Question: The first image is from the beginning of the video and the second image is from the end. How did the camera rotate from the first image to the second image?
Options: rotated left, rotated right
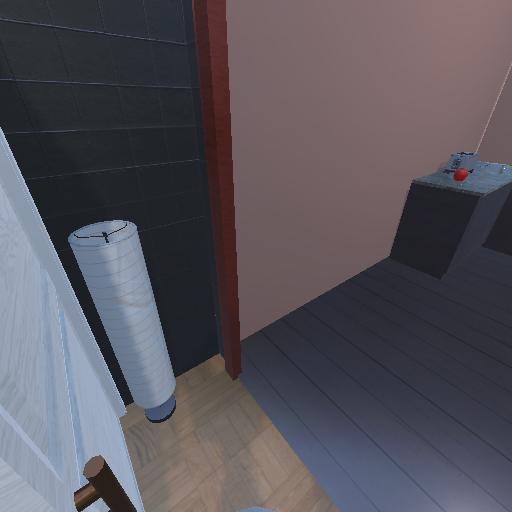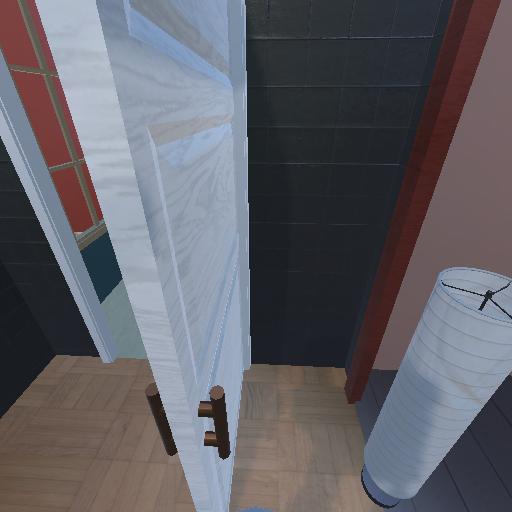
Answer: rotated left